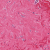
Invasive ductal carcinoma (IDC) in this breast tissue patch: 0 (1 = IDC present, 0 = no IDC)